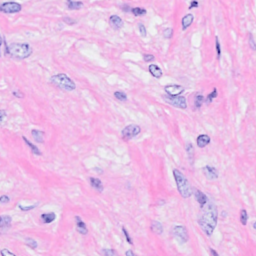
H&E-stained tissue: Breast